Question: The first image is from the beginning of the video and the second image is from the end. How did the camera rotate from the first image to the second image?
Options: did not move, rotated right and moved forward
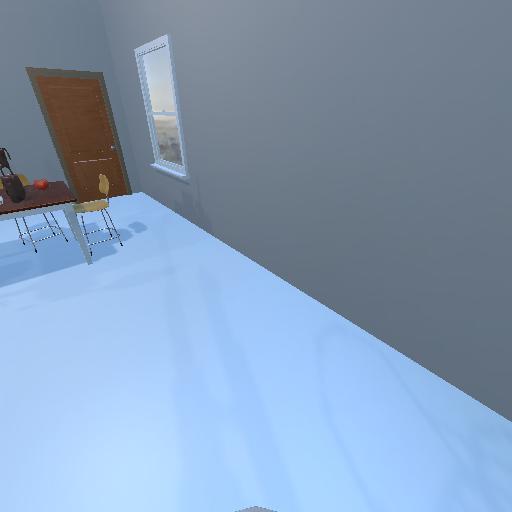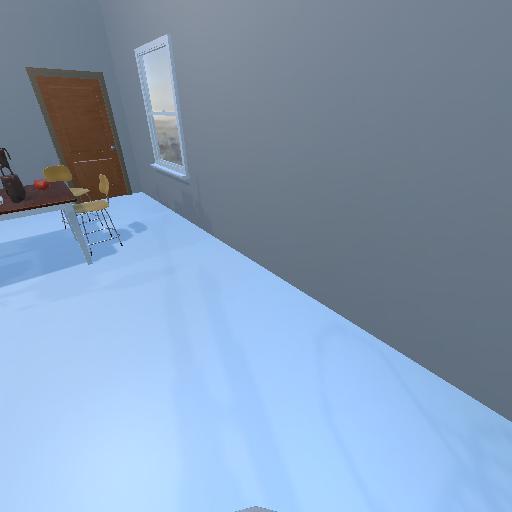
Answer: did not move